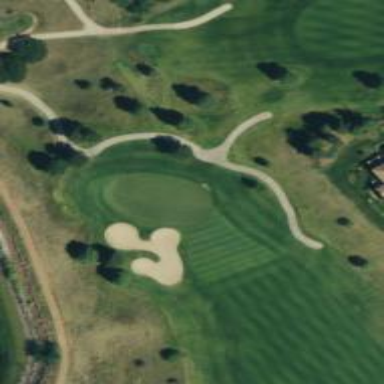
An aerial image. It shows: Golf cartpath that is also road path.